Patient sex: M
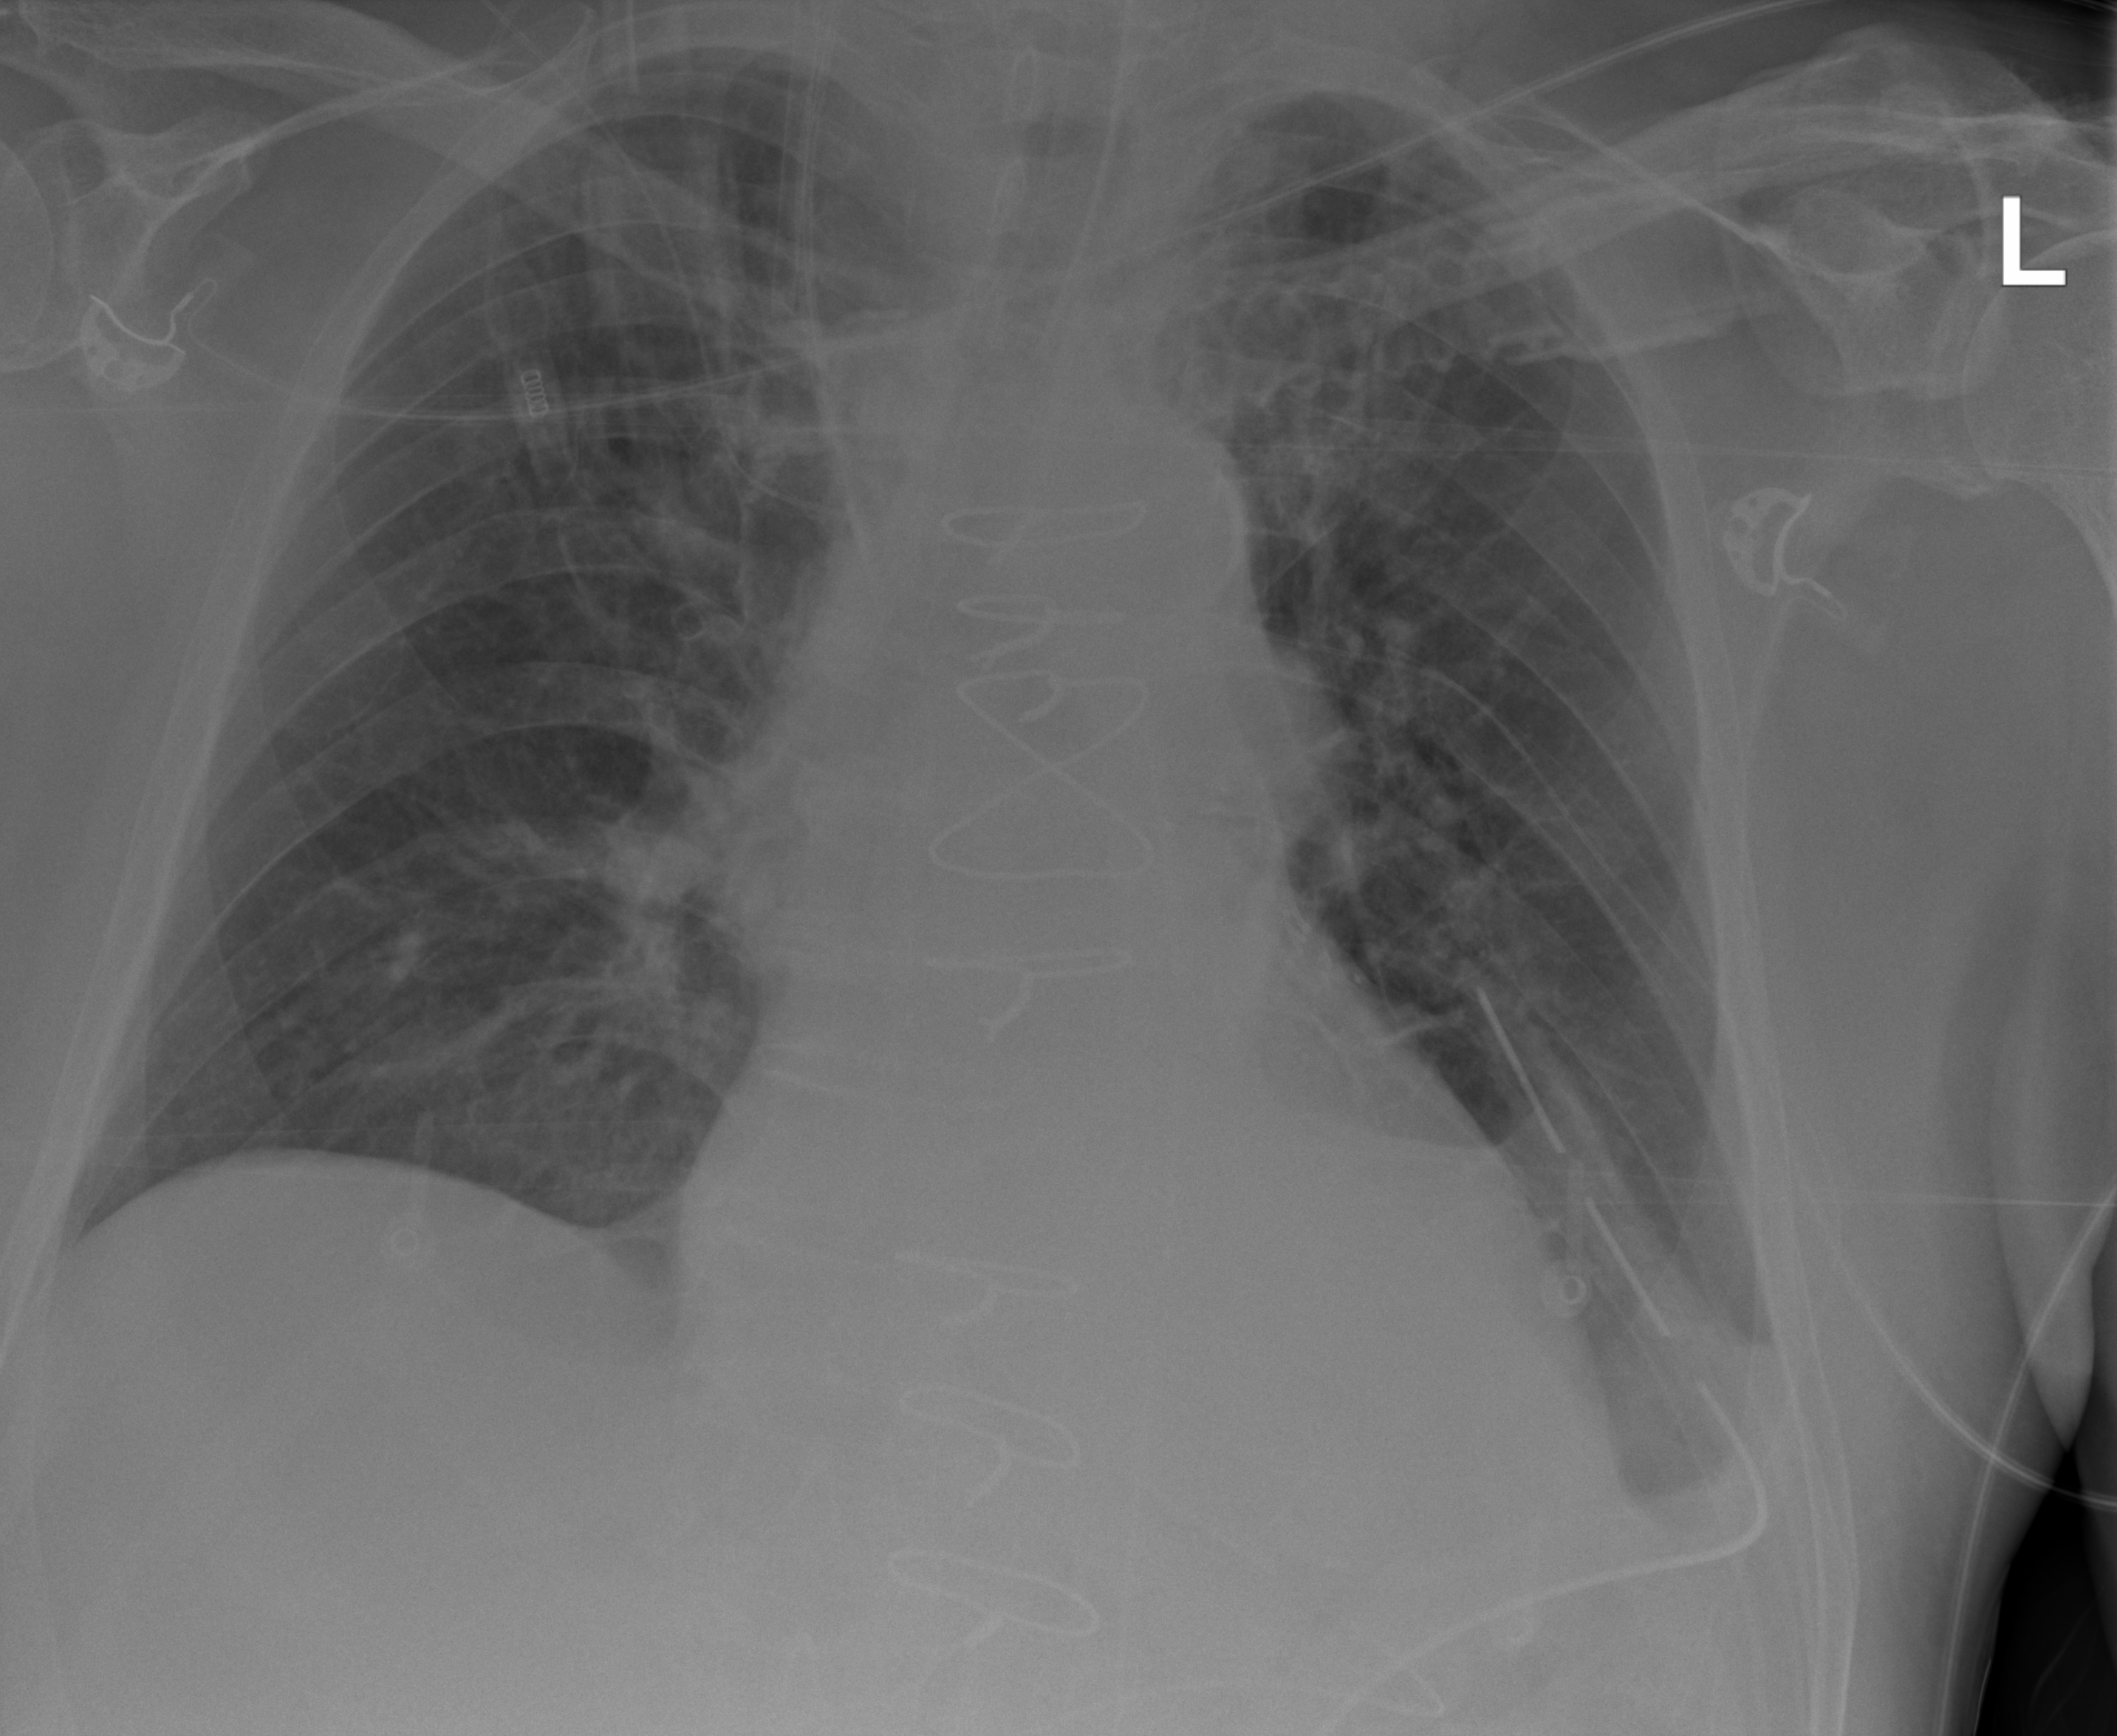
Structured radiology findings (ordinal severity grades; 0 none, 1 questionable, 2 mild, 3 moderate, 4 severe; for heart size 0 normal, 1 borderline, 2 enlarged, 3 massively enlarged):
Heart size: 2
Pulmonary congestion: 2
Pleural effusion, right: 0
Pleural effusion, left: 2
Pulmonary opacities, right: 0
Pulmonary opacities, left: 0
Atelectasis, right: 0
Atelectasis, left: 2